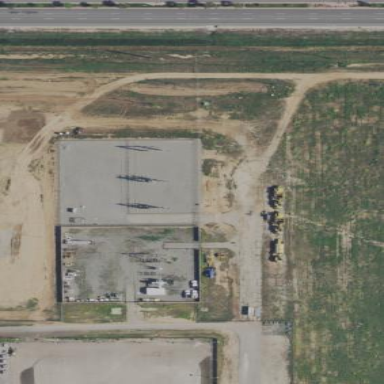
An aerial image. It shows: Power substation.